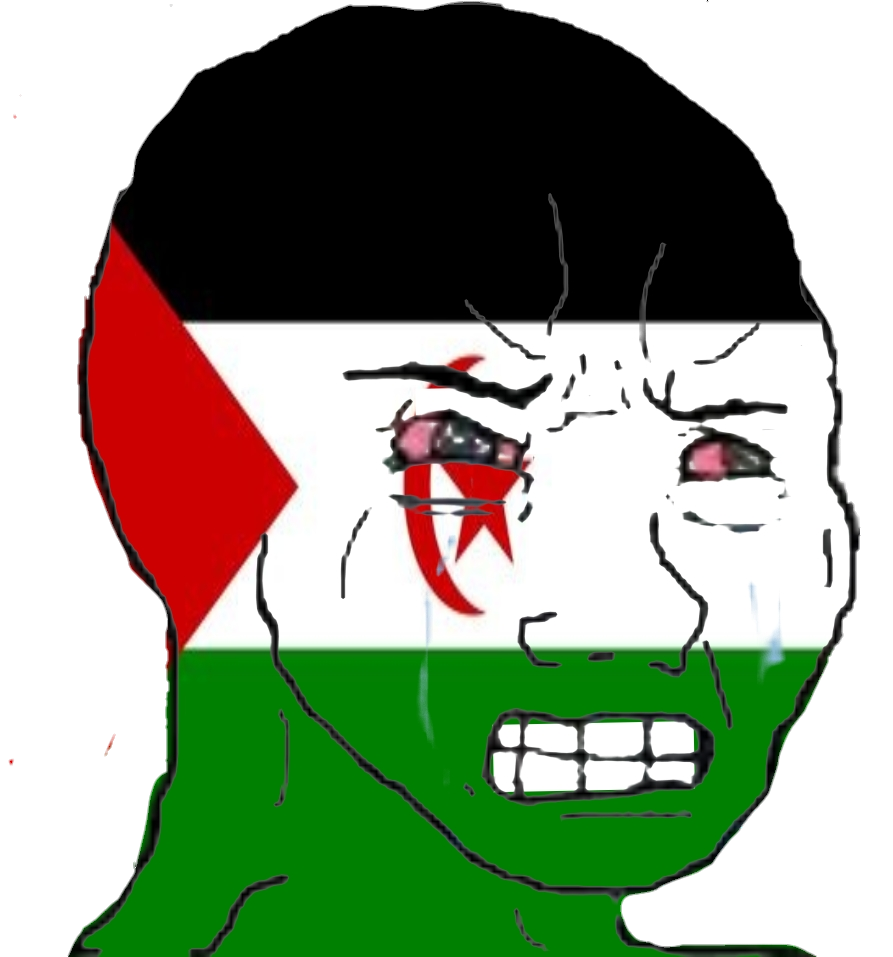
Label: 5_unsorted